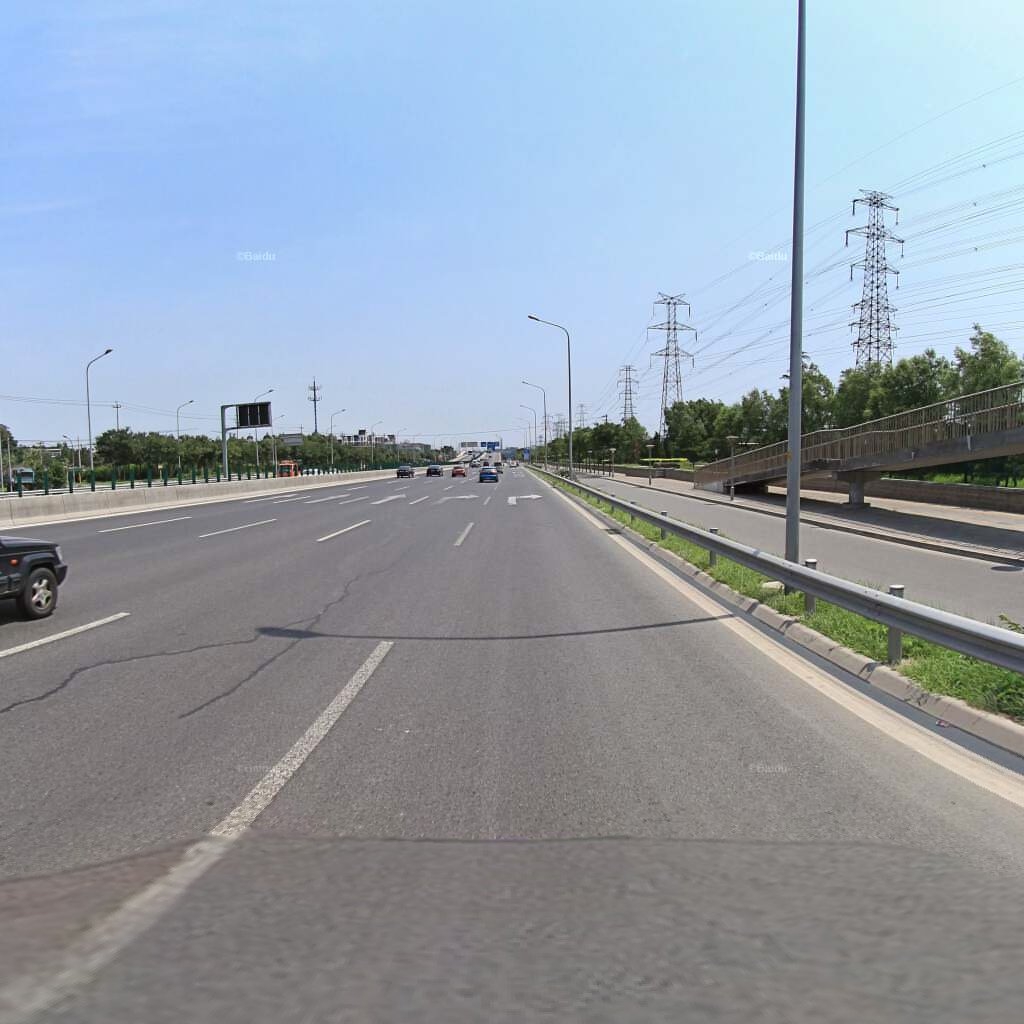
Region: Haidian
Road damage annotations: longitudinal patch, longitudinal patch